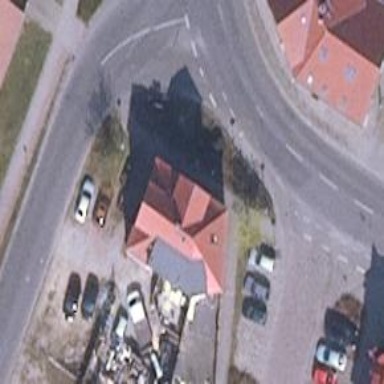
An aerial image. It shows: Fast food establishment.